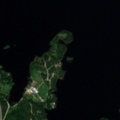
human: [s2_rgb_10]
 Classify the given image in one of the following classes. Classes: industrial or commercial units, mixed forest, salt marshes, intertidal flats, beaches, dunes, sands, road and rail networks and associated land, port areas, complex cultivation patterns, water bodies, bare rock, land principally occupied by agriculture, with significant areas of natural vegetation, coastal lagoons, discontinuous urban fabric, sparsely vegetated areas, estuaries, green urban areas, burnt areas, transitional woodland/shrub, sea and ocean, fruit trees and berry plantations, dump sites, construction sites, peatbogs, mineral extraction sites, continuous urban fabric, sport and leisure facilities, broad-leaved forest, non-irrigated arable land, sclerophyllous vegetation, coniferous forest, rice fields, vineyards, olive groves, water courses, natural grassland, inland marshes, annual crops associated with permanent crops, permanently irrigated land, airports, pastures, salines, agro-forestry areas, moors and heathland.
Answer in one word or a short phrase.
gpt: land principally occupied by agriculture, with significant areas of natural vegetation, coniferous forest, mixed forest, water bodies